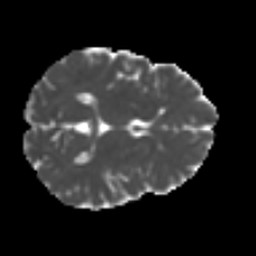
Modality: MD
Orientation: axial
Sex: female
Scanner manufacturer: ge
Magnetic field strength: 3 T
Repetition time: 7 s
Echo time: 0.08 s